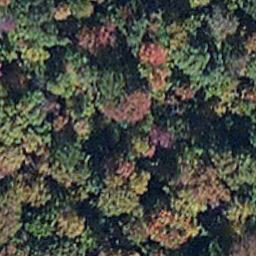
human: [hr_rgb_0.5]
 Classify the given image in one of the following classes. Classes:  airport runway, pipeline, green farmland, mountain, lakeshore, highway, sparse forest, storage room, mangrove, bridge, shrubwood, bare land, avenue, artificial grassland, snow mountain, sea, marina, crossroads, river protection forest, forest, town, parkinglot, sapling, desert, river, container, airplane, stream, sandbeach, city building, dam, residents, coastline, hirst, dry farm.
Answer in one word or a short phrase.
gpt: mangrove